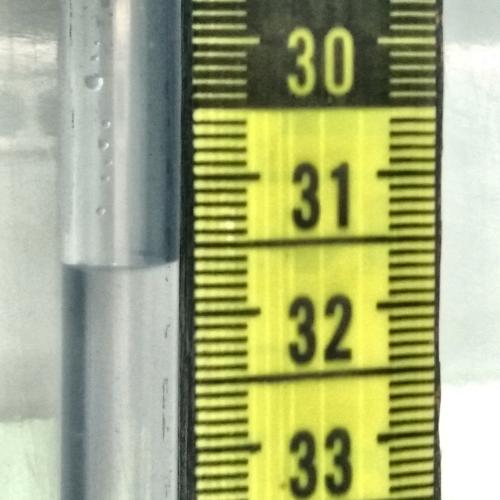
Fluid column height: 31.6 cm